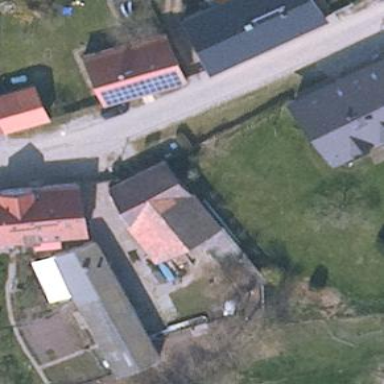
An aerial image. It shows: Shed building.